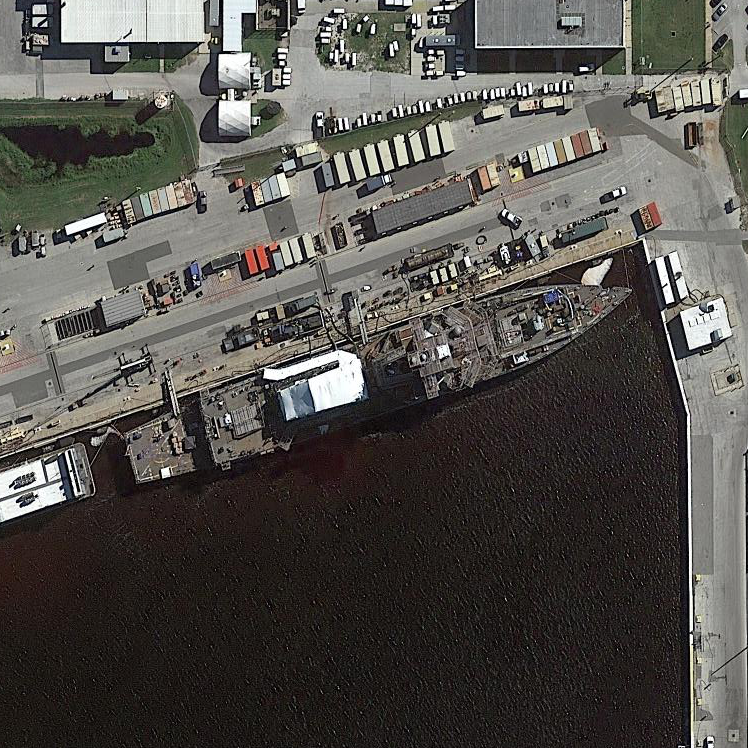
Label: destroyer